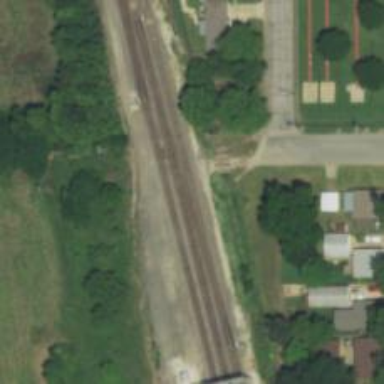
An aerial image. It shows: Railway track.